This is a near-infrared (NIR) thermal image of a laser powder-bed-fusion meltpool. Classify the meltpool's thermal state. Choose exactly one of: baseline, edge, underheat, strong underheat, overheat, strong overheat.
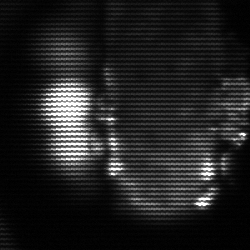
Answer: strong underheat